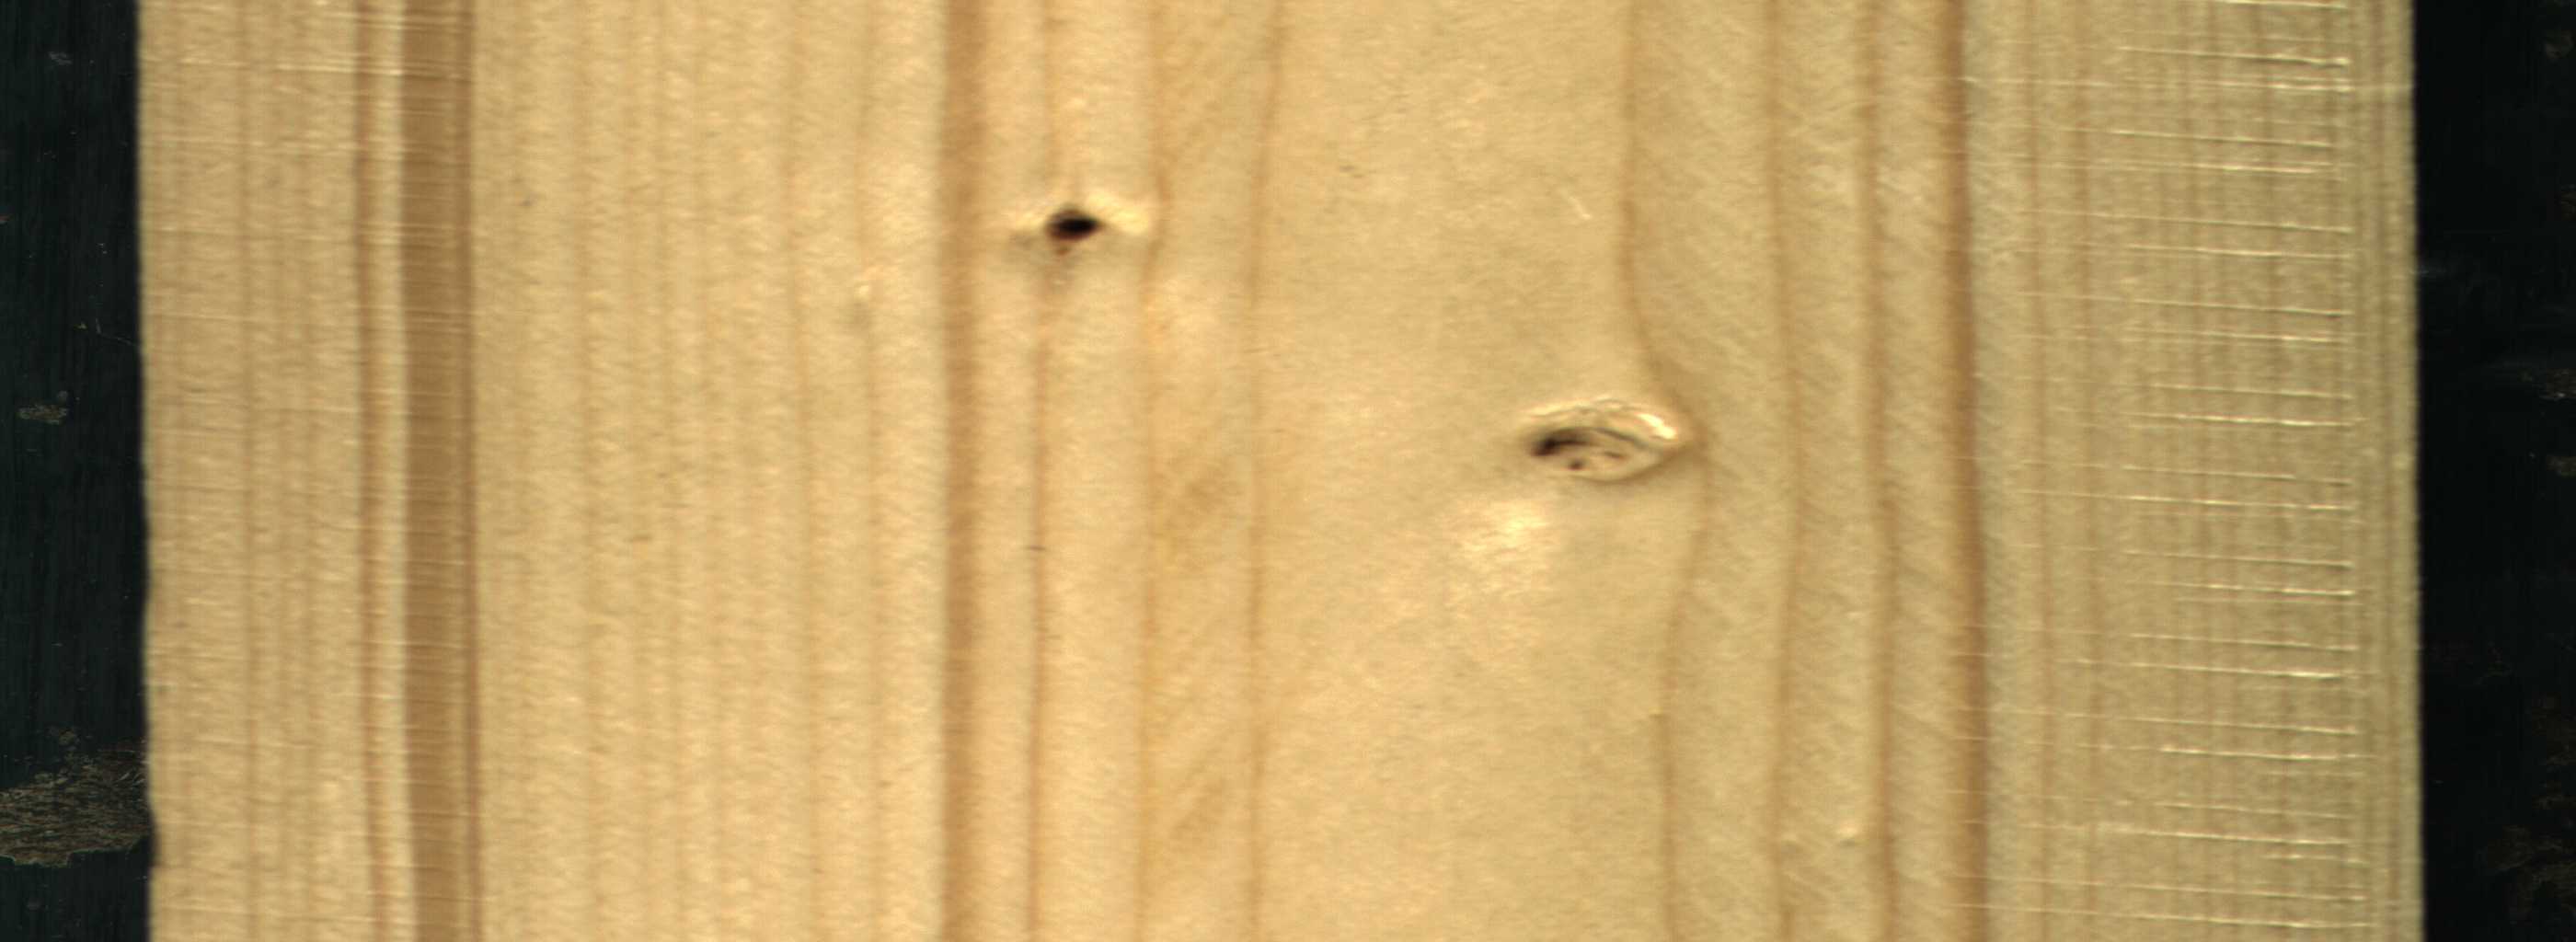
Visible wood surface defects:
Quartzity
Dead_Knot
Dead_Knot